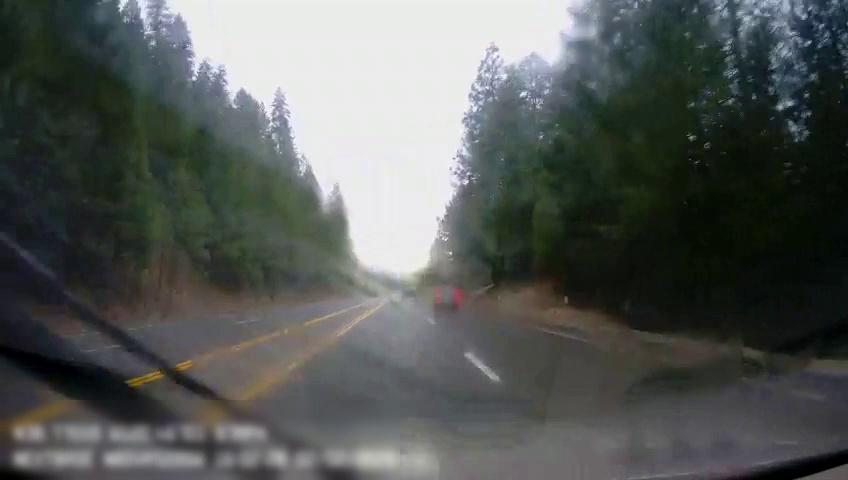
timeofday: Day
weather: Cloudy
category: Drivable Space
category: Vehicles | Car
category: Lanes | Alternate Lane
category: Lanes | Alternate Lane
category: Lanes | Alternate Lane
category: Lanes | Current Lane
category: Lanes | Current Lane
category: Lanes | Alternate Lane